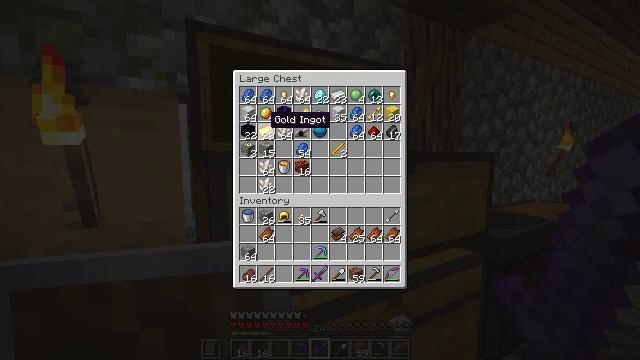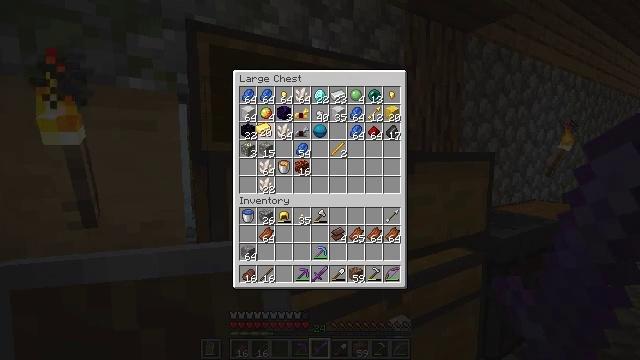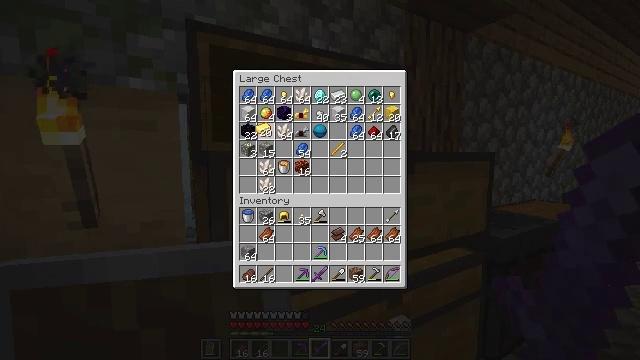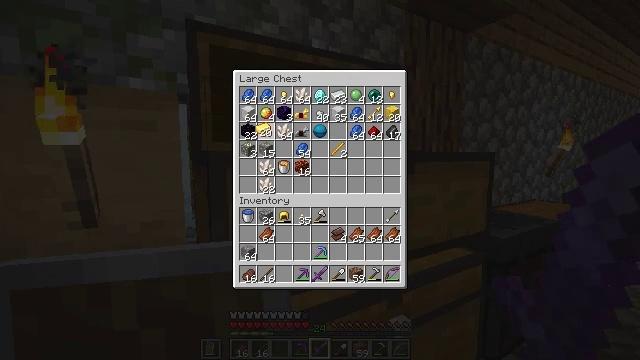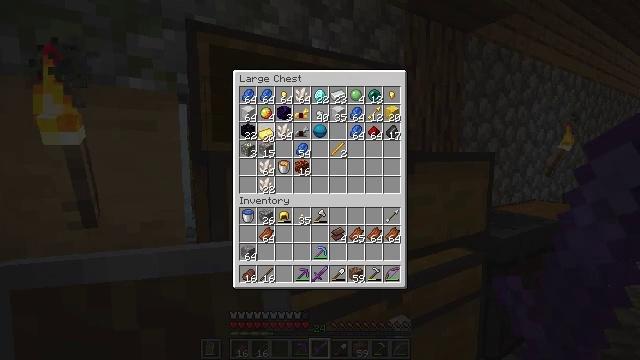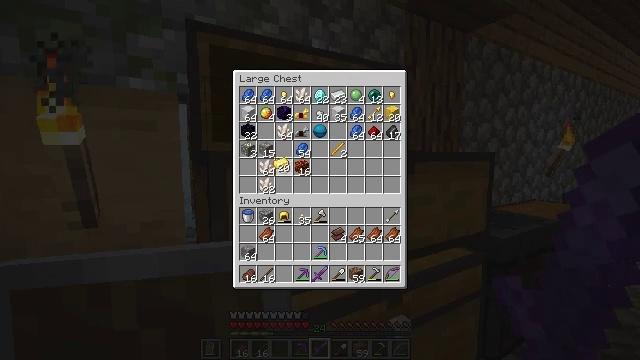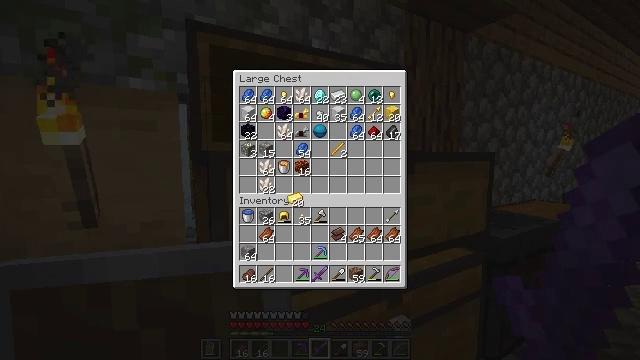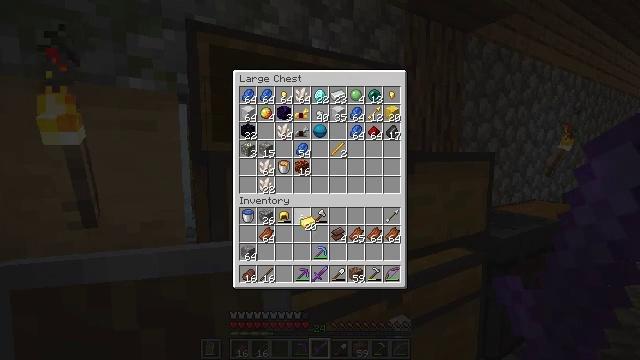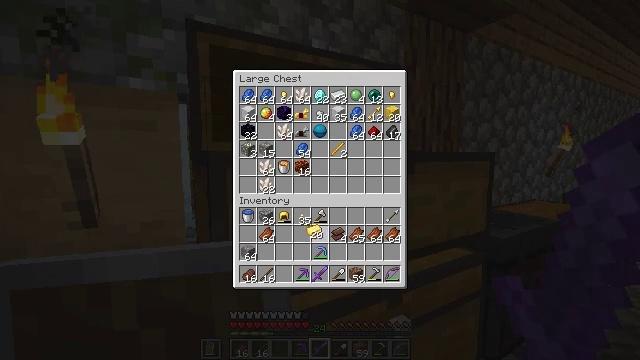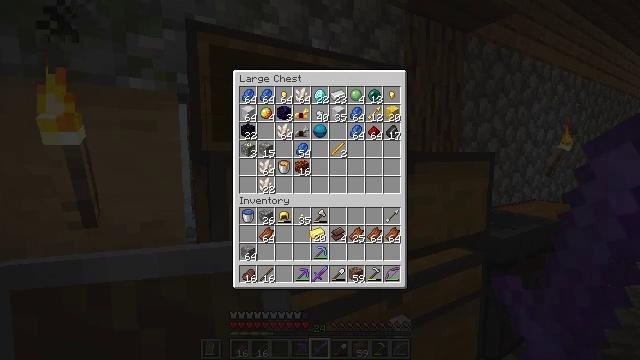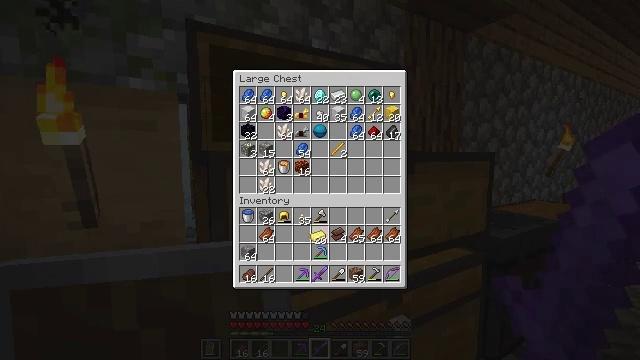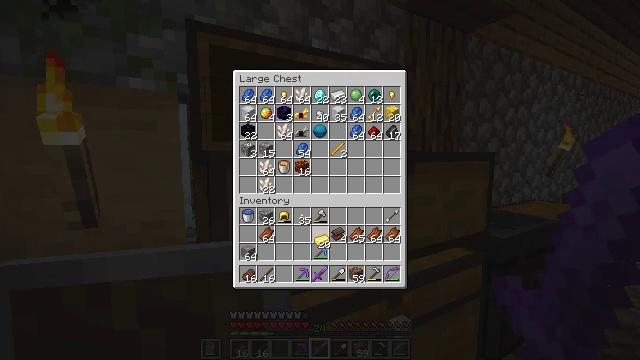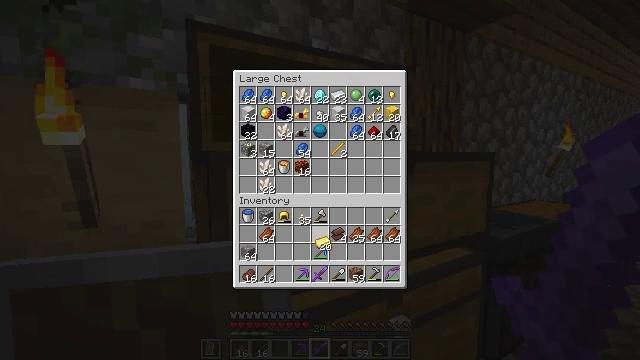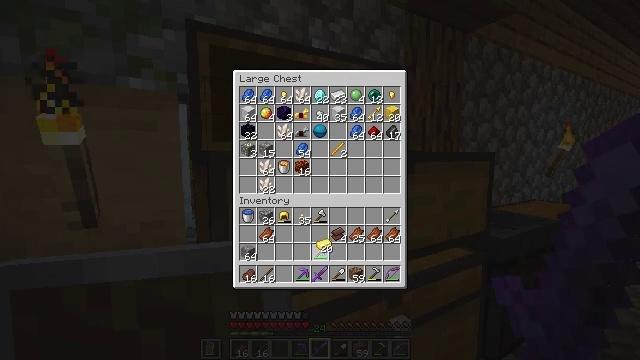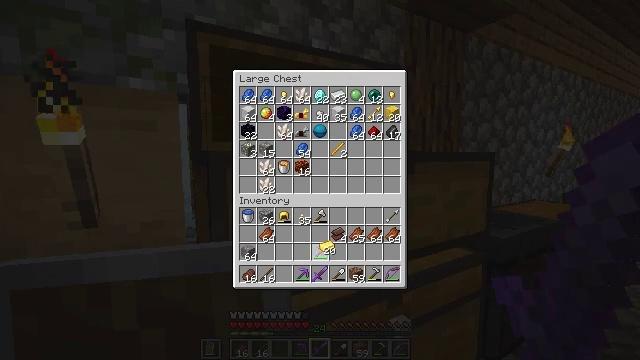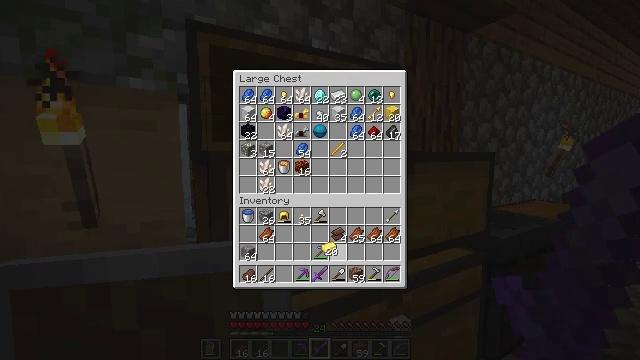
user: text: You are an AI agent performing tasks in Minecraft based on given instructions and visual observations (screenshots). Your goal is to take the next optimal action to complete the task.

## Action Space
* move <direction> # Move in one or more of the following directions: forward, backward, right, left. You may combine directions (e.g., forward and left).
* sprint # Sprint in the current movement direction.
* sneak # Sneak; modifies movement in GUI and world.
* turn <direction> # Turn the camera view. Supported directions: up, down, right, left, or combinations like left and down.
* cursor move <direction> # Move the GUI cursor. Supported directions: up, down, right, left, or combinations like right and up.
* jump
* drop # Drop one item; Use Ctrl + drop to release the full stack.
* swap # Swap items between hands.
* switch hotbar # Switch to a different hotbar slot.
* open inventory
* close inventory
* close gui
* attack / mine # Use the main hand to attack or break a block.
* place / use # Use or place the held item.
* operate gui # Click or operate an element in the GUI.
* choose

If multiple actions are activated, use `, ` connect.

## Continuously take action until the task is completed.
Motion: motion action
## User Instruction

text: Get a netherite ingot after combining netherite scrap and gold.
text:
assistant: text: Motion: attack / mine
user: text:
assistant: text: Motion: attack / mine
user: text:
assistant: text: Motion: attack / mine
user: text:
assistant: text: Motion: no_op
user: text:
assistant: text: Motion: turn right and down
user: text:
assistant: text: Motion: turn right and down
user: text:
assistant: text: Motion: turn right and down
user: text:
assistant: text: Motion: turn down
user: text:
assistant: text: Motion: no_op
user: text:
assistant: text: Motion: no_op
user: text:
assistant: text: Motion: no_op
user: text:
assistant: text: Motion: no_op
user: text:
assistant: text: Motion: no_op
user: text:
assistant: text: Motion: no_op
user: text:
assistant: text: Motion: no_op
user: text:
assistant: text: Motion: no_op
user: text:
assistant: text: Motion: no_op
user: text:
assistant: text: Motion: no_op
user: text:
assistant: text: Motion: use / place
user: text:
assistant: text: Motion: use / place
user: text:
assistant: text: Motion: use / place
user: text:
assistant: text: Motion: no_op
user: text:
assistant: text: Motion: no_op
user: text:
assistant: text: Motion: use / place
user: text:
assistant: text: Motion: use / place
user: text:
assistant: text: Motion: use / place
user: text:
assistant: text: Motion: no_op
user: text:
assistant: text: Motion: no_op
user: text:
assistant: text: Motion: no_op
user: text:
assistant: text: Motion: use / place